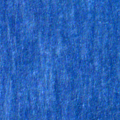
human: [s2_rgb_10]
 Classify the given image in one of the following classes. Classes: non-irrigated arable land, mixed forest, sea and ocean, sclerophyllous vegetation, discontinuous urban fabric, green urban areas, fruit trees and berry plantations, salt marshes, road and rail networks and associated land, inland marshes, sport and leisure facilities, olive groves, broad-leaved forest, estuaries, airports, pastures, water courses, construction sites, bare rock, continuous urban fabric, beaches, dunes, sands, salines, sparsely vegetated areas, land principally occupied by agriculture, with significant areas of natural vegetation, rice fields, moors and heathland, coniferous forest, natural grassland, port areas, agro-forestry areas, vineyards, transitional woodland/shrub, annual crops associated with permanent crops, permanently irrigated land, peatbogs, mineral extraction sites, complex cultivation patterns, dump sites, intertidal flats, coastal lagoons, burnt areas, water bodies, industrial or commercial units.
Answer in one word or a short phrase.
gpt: sea and ocean